Question: I'm trying to code for a click event of a button where the textbox strings are sent to the email entered in a textbox. The best solution I have found so far is this but the using directive 'using System.Net.Mail;' isn't recognised in eclipse, not sure if this is because I'm developing for Windows Phone? How would I modify this code to suit the windows Phone SDK as I'm thinking the host could be resolved by setting it to the devices network. Or does anyone have a better solution of achieving this?
'''
using System.Net.Mail;
'''
Write the following code in the click event of send button:
'''
MailMessage objMailMessage = new MailMessage("from@abc.com", "to@abc.com", "subject", textbox.Text);
SmtpClient objSmtpClient = new SmtpClient();
objSmtpClient.UseDefaultCredentials = true;
objSmtpClient.Host = "000.00.0.00";
objSmtpClient.Port = 25;
objSmtpClient.Send(objMailMessage);
'''
A snapshot of what my interface looks like:

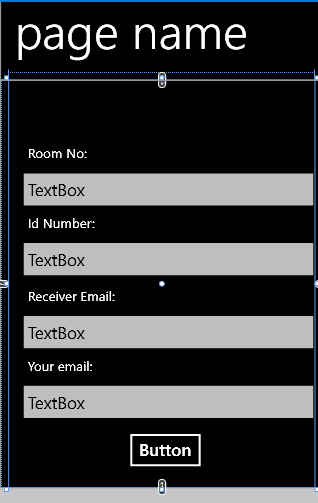
Answer: Use the <URL>
'''
using Microsoft.Phone.Tasks;
EmailComposeTask emailComposeTask = new EmailComposeTask();
emailComposeTask.Subject = "message subject";
emailComposeTask.Body = "Append all your control strings here";
emailComposeTask.To = "recipient@example.com";
emailComposeTask.Cc = "cc@example.com";
emailComposeTask.Bcc = "bcc@example.com";
emailComposeTask.Show();
'''